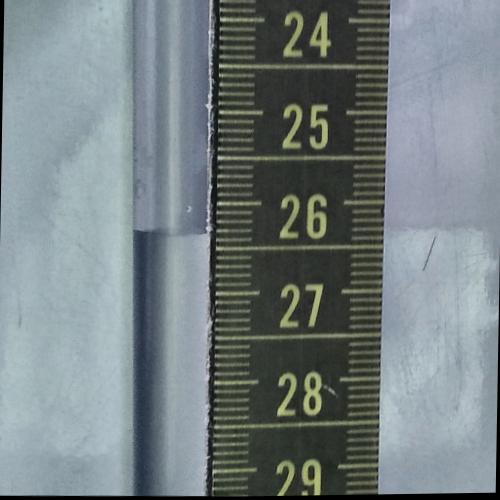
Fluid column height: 26.3 cm